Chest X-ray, AP view. Patient: 42 years old, sex M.
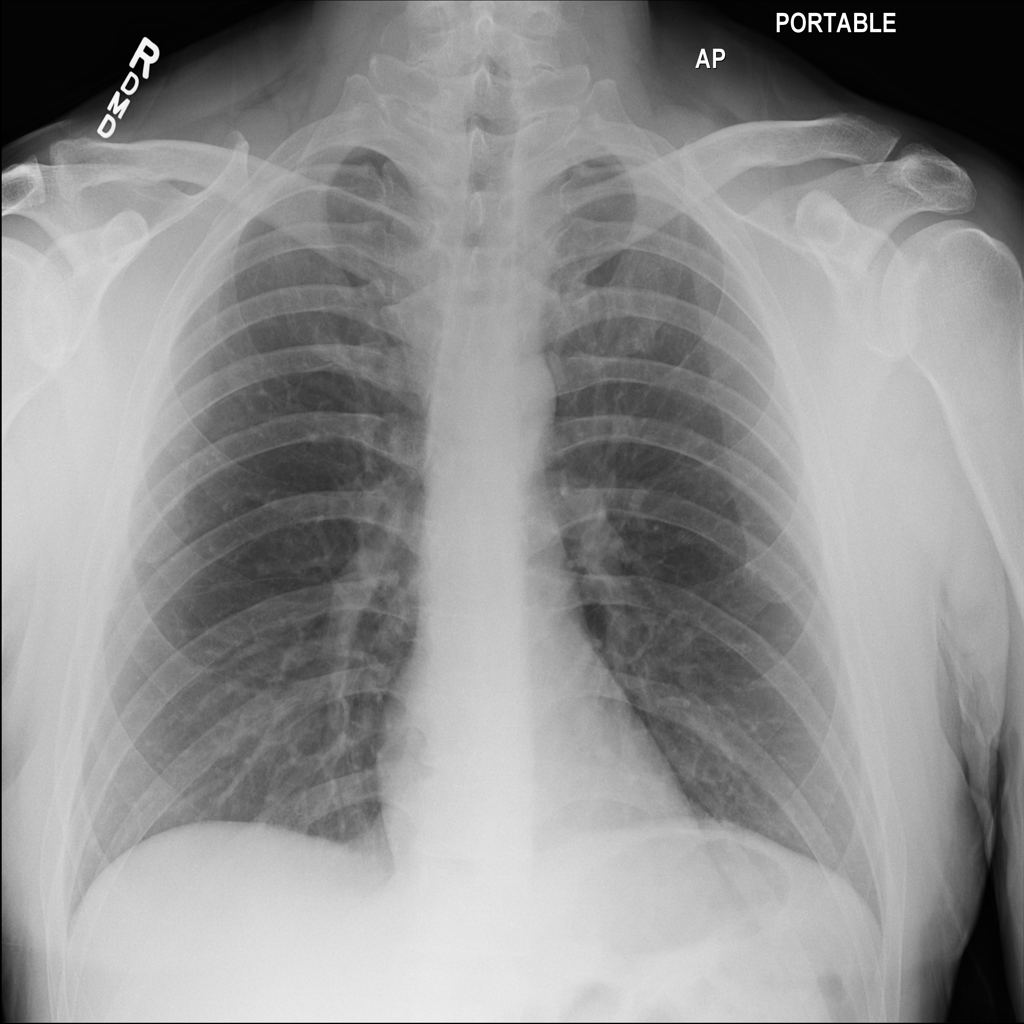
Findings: No Finding